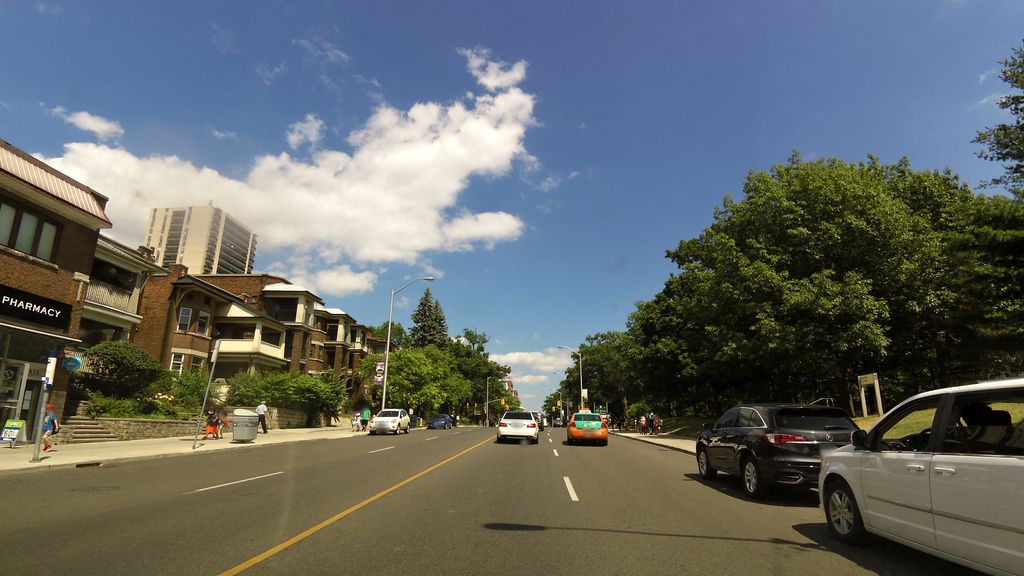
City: toronto